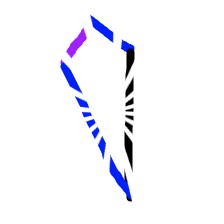
Shape: kite